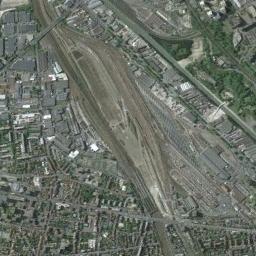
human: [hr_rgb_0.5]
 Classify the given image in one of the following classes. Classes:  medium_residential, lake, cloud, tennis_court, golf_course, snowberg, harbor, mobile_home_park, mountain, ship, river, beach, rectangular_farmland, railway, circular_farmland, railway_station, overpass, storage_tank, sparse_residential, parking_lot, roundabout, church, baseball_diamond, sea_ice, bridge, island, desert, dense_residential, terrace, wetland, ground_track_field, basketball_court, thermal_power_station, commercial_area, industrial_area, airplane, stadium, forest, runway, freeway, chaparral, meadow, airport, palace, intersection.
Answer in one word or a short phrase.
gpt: railway_station